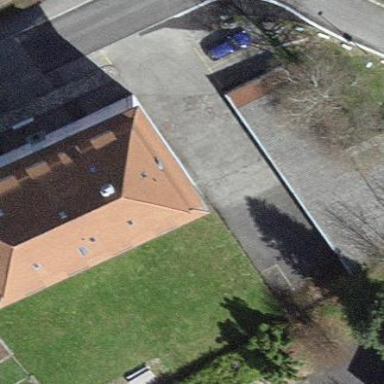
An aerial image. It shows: Group of garages.